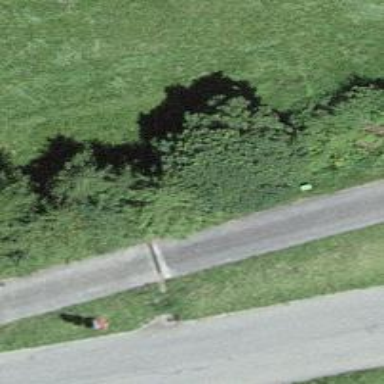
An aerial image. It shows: Bench.